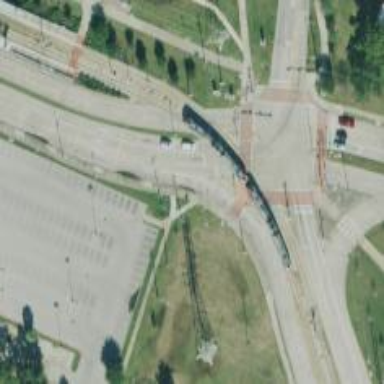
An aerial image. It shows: Railway crossing.